Question: I am looking for the button that looks like (v).
Where can I find this android button? thanks
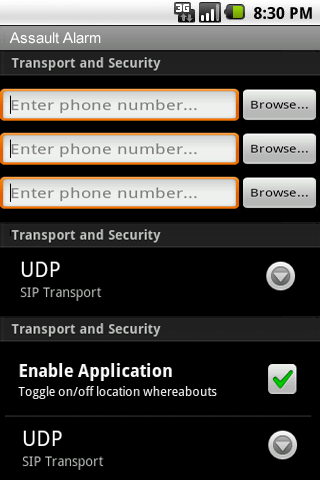
Answer: That is 'ic_menu_more' in R.drawable. To use programmatically:
'''
myMenuItem.setIcon(android.R.drawable.ic_menu_more);
'''
Here's a link to them all: <URL>